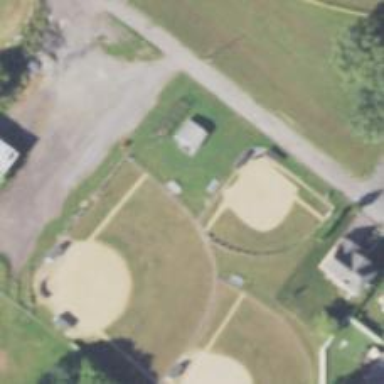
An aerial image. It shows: Sports centre dedicated to softball on leisure land.